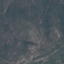
Label: HerbaceousVegetation